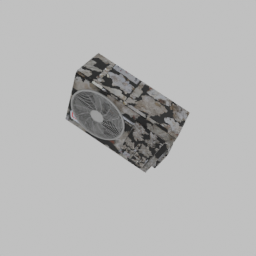
Label: appliances